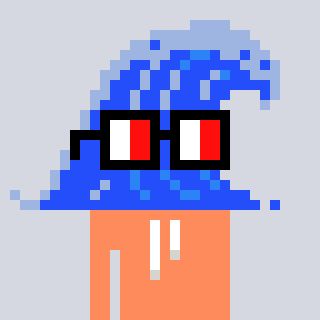
a pixel art character with square glasses with black frames and red eyes, a wave-shaped head and a peachy-colored body on a cool background